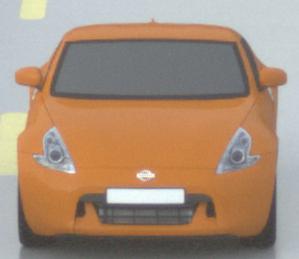
Make: Nissan
Model: 370Z Coupé
Detailed model: 370Z (Z34) Coupé
Model produced from: 2009/12
Model produced until: 2013/03
Doors: 3
Color: orange
Road condition: wet road
Daytime: sunrise or sunset
Contrast: low contrast